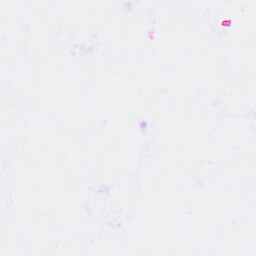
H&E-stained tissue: Breast